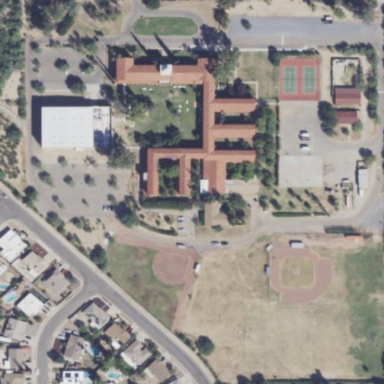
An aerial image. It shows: Area dedicated to education.